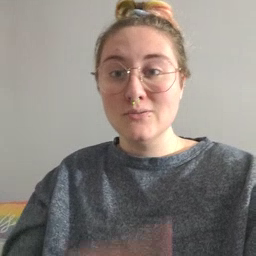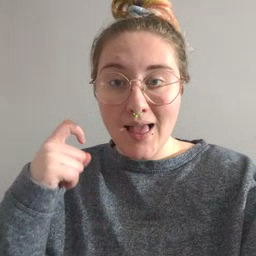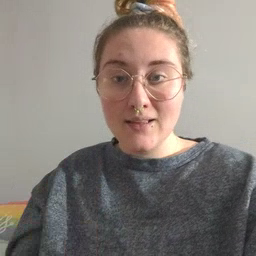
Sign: dry